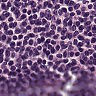
Metastatic tissue present: no